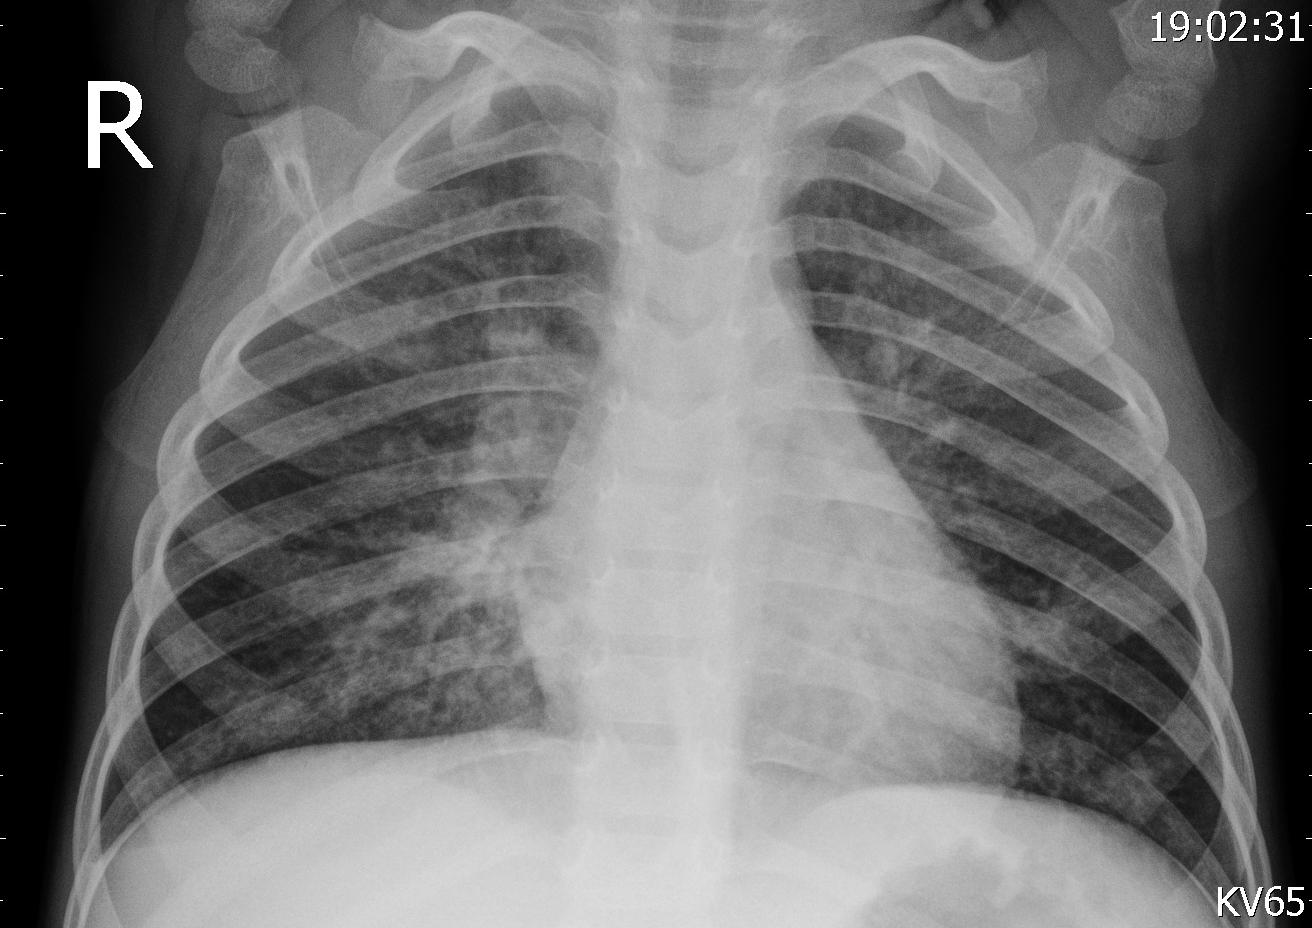
Diagnosis: PNEUMONIA